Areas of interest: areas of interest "Nanjing Red Forest Food Co., Ltd."
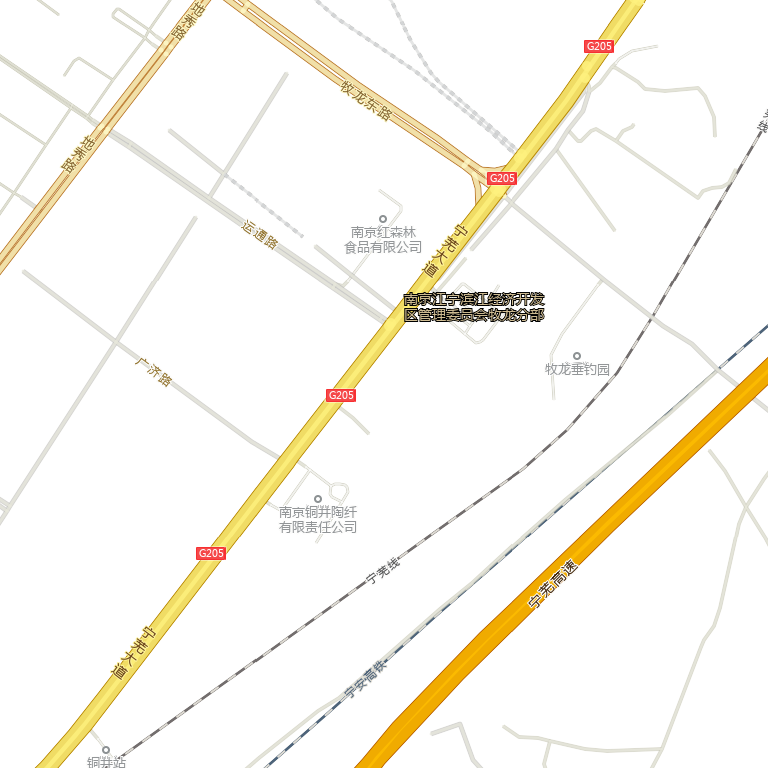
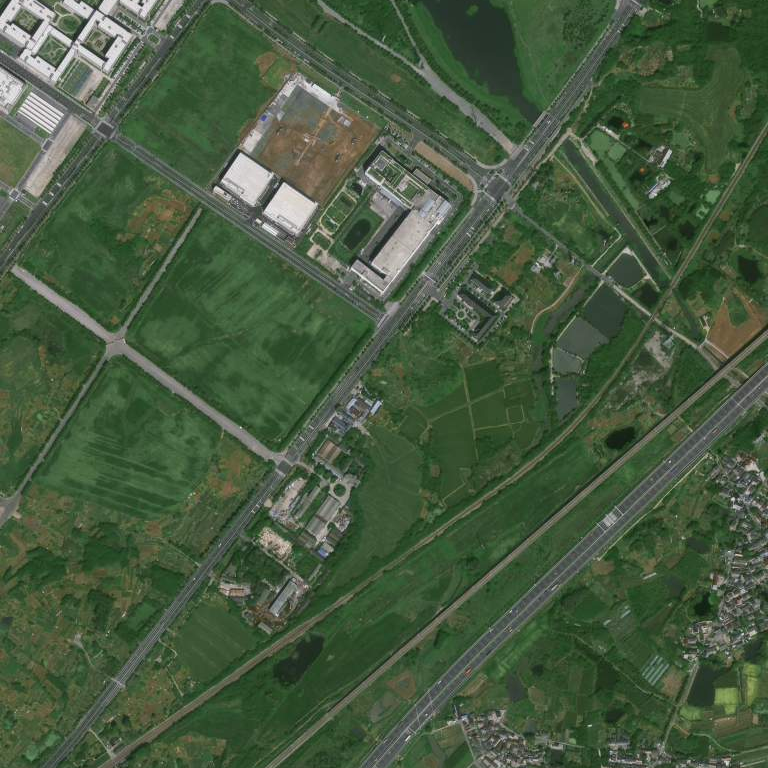